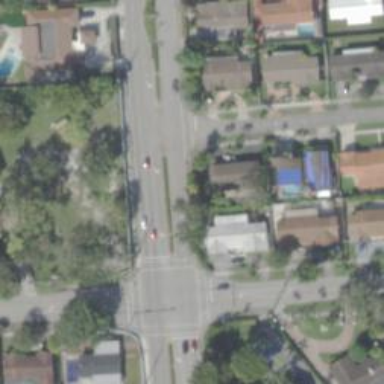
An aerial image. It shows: Asphalt footway with uncontrolled crossing. The crossing has lines markings.